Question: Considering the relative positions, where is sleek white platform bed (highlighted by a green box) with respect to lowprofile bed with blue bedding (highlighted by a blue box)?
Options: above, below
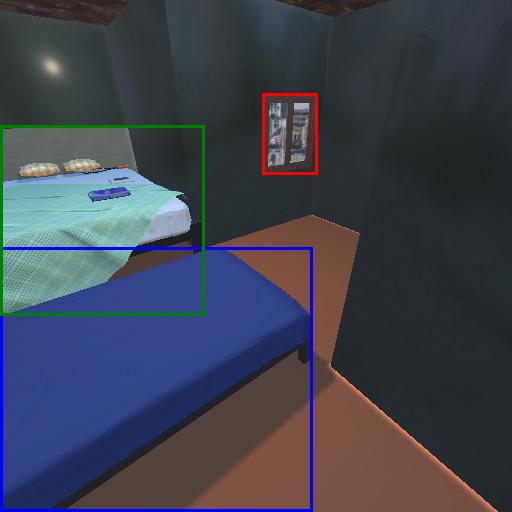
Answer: above